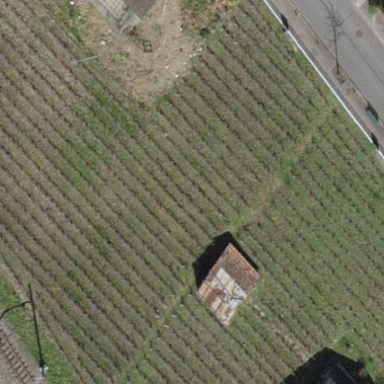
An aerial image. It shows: Beautiful vineyard in the countryside.